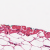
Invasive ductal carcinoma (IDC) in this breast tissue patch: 0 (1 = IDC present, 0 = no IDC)